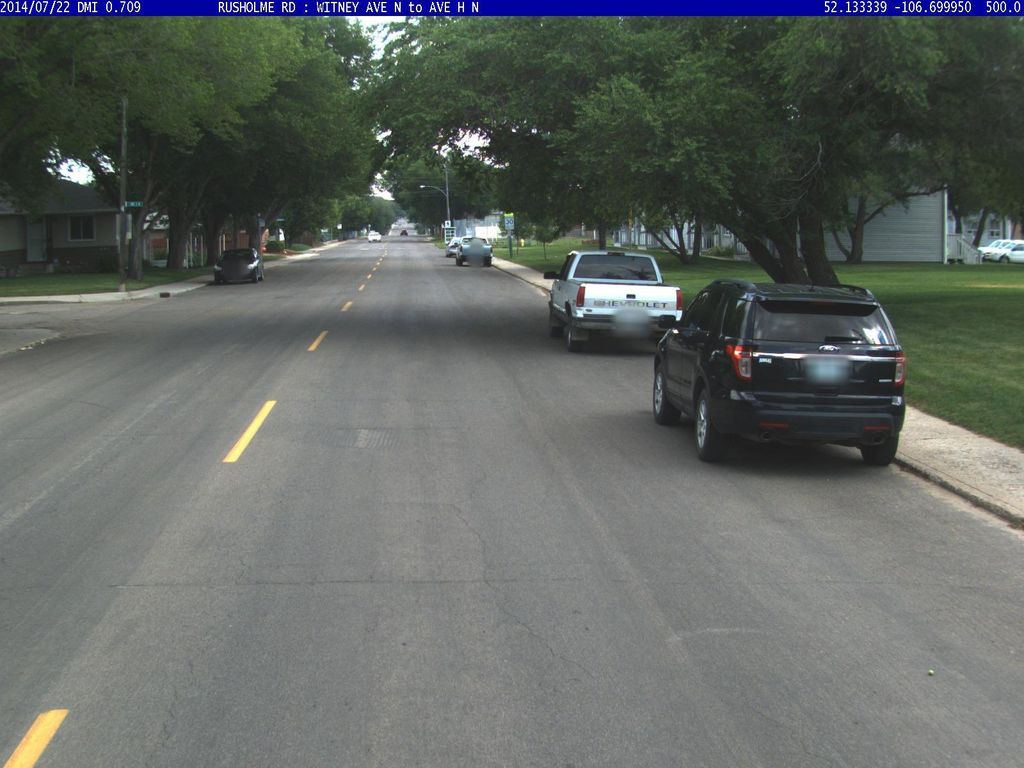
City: saskatoon